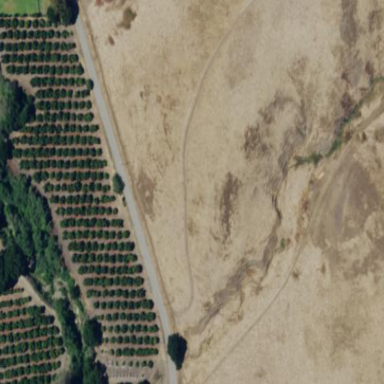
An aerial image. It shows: Orchard.